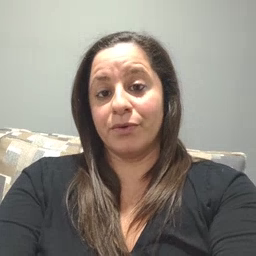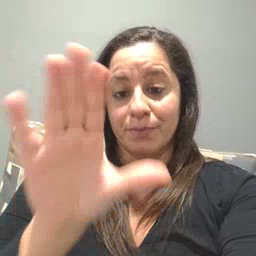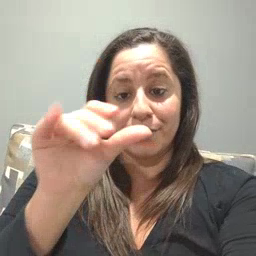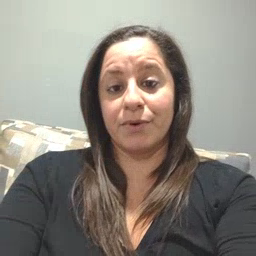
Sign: bye